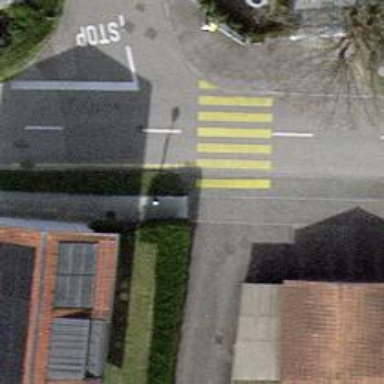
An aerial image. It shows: Unmarked crossing on the road.